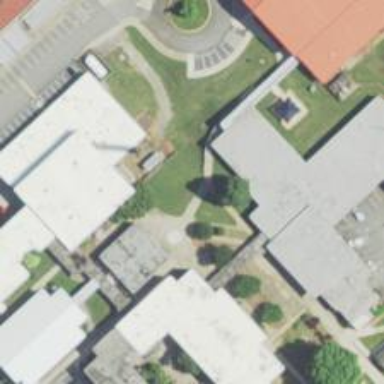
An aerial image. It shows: School.